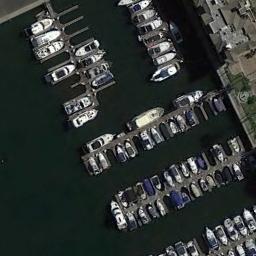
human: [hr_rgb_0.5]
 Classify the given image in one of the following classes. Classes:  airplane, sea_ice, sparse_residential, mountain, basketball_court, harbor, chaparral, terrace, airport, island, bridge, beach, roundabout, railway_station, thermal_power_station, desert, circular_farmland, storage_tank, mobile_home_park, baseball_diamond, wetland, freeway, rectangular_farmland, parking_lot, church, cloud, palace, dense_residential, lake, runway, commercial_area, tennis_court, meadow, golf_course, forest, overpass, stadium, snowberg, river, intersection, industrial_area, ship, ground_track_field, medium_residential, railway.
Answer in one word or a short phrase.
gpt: harbor